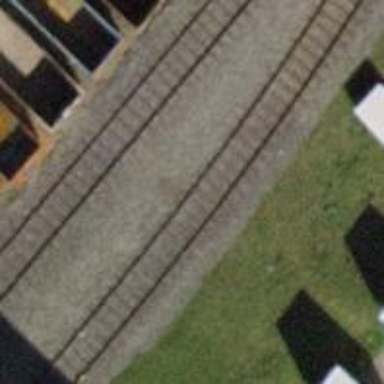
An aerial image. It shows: Single-track railway spur.